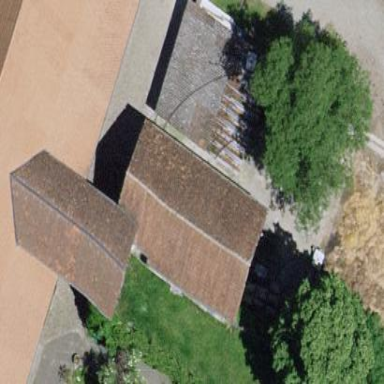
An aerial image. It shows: Rural barn.